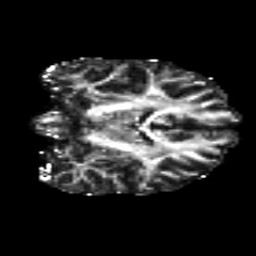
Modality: FA
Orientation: coronal
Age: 19
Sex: female
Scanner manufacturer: siemens
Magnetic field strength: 3 T
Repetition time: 8.8 s
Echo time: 0.085 s